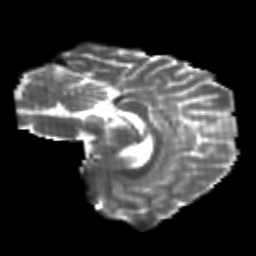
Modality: T2w
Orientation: sagittal
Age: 21
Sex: female
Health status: healthy
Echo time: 0.074 s